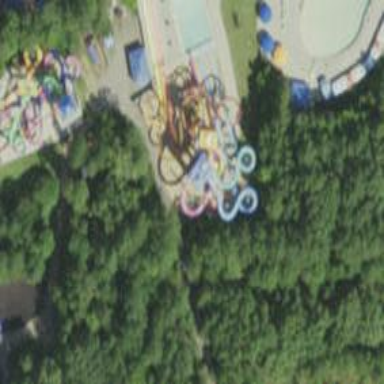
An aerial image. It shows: Water slide attraction.